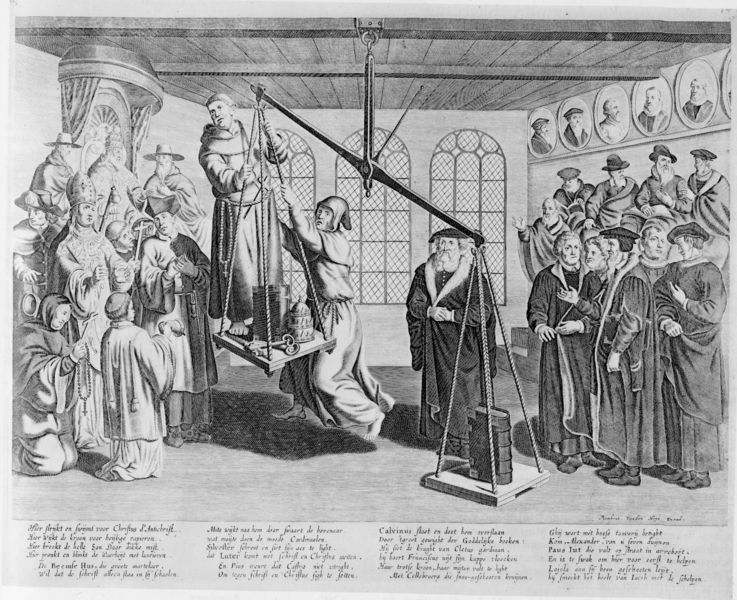
Titel: Hier strijkt en swijmt voor Christus d'Antichrist
Institution: (Seriendruck)
Schlagwörter: mann, schatten, weiß, menschen, fenster, hut, hüte, licht, männer, raum, schwarz, zeichnung, zimmer, haus, bärte, gericht, arme, barock, pelz, stein, steine, gelehrte, gesten, hände, vorhang, kirche, kutte, mantel, decke, drei, krone, renaissance, oval, schrift, bilder, bücher, bogen, schuhe, gewicht, grafik, graphik, spalten, ziehen, dielen, saal, seile, bischof, papst, symmetrie, inschrift, festhalten, balken, galerie, gruppen, wände, posen, waage, wage, buch, glaube, kreuz, religion, symmetrisch, druck, druckgraphik, stich, illustration, schwarzweiß, text, knien, beschriftung, mäntel, reihe, kardinal, hallo, bildnisse, barett, kreuze, heben, klerus, priester, mönch, geistliche, mitra, mönche, tiara, schlüssel, geistlich, gewichte, kardinäle, wiegen, wissenschaft, lehre, maßwerk, medaillons, gleichgewicht, rat, gegensatz, stricke, gehoben, schaube, zerren, papstkrone, hute, weltlich, mannn, abwägen, anzeigen, abwiegen, angehoben, aussschlagen, porräts, ratsherren, schauben, gewogen, bpcher, schöffe, waaage, rococco, schöff